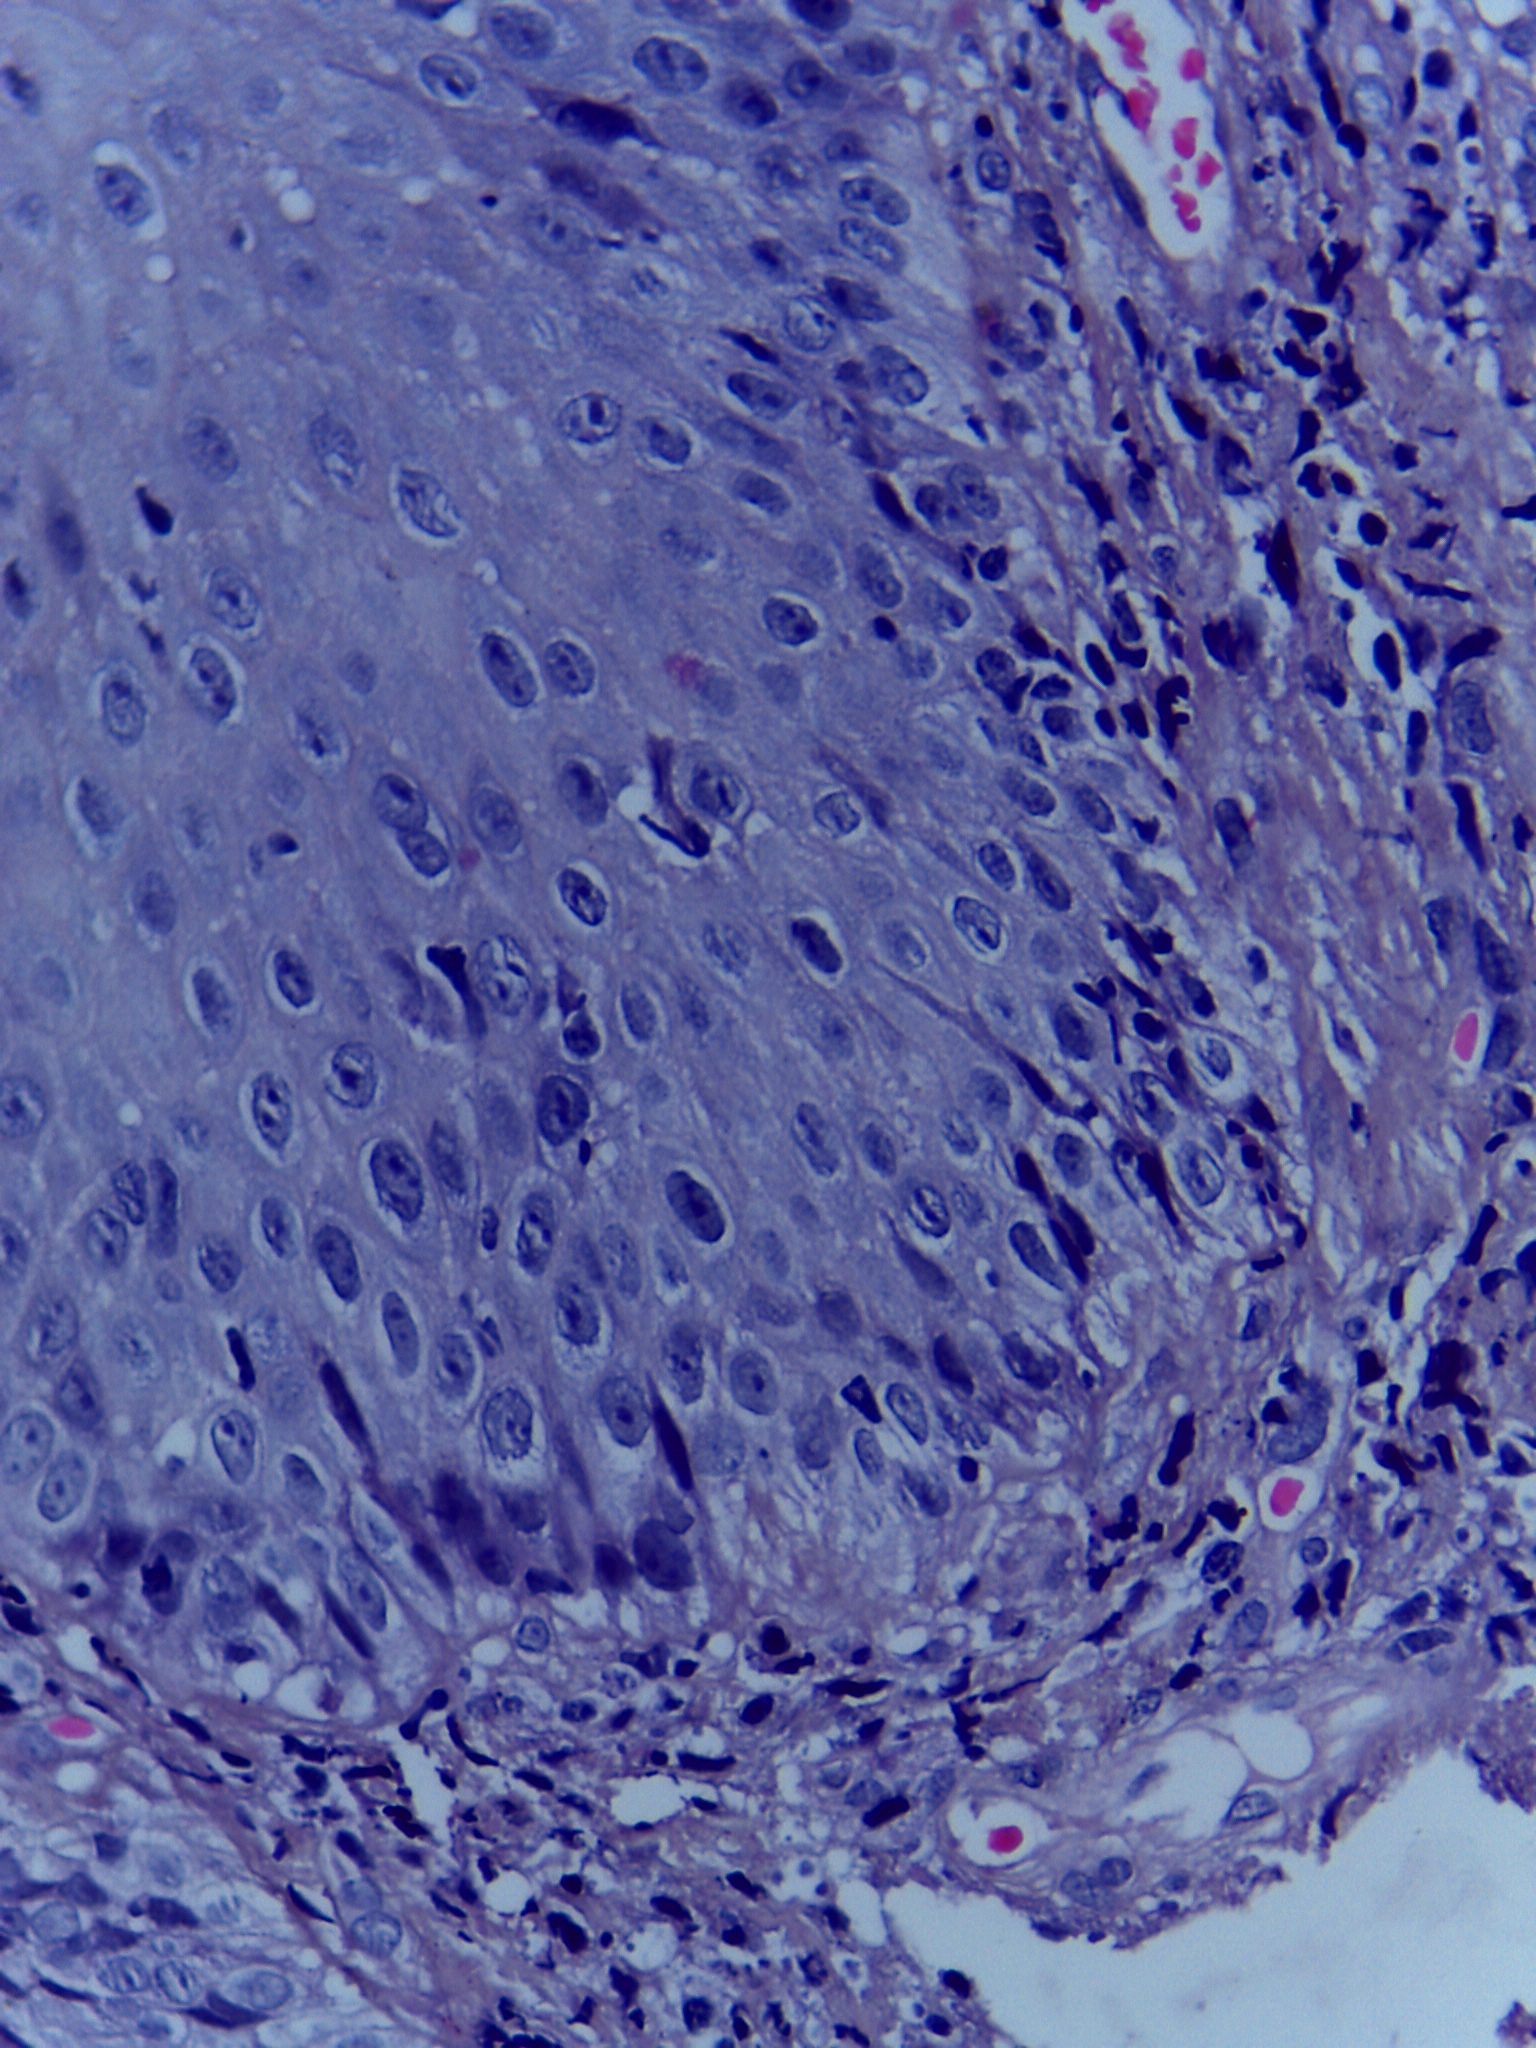
Diagnosis: Normal